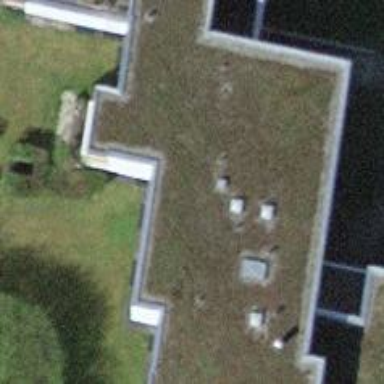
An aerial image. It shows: Apartment building with flat roof.